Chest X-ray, PA view. Patient: 66 years old, sex M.
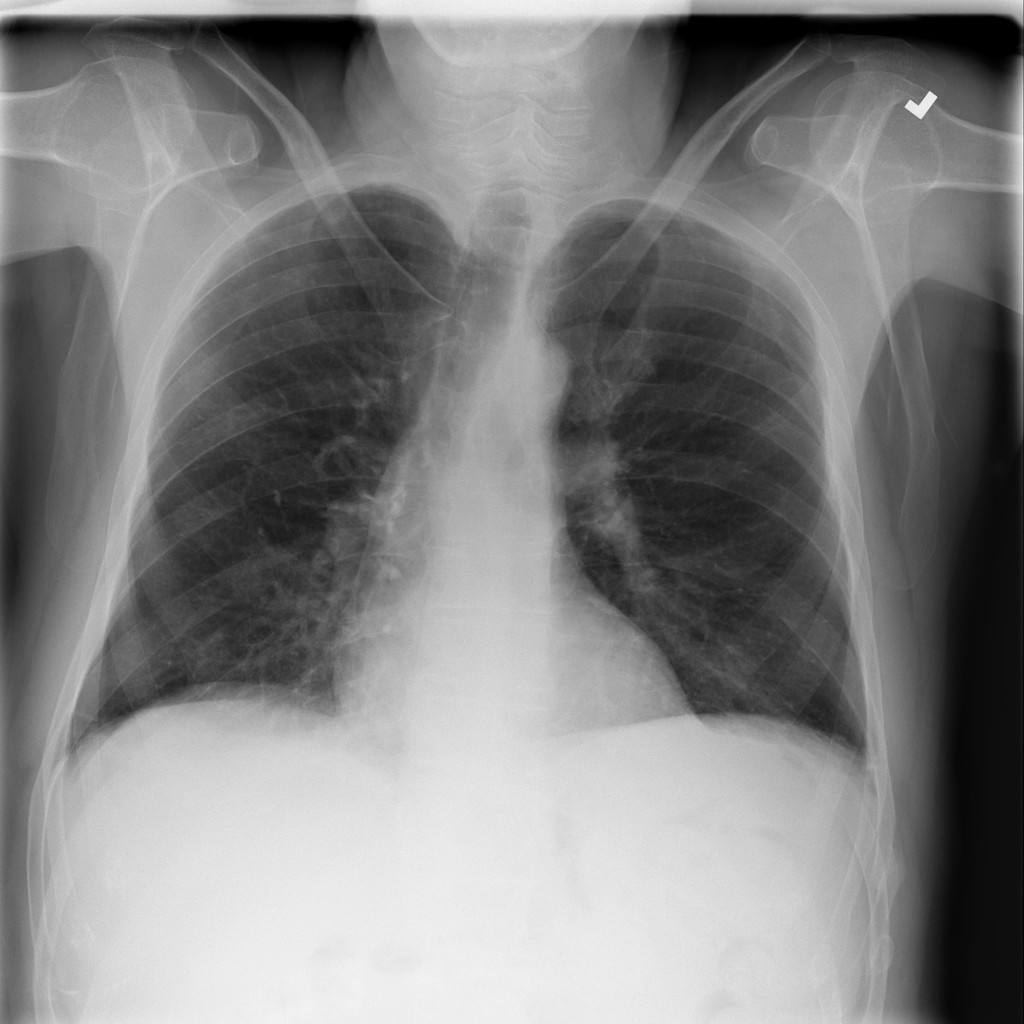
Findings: Atelectasis, Infiltration